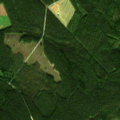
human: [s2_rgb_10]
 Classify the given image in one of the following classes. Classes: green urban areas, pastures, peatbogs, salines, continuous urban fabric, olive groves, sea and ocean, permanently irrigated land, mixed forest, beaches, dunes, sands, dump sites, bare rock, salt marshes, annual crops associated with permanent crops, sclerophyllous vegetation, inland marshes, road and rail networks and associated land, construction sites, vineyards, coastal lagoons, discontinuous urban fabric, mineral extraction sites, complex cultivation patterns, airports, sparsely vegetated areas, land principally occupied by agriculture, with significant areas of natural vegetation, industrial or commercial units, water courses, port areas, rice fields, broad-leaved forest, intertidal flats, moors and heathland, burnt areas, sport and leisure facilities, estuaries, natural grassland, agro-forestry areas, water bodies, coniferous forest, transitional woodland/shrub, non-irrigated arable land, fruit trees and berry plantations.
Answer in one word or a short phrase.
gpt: land principally occupied by agriculture, with significant areas of natural vegetation, coniferous forest